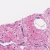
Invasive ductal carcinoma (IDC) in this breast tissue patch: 0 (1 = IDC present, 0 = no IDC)